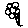
Label: flower